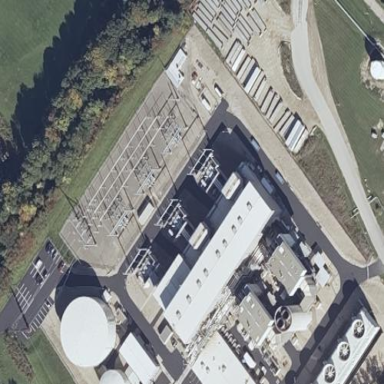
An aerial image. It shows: Power substation primarily used for electricity generation.